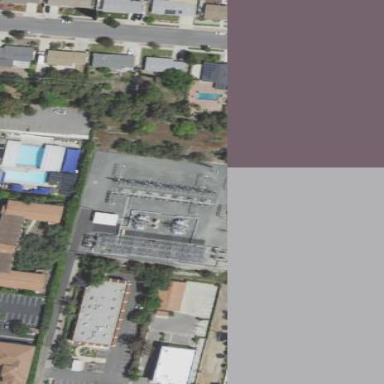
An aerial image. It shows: Outdoor distribution level power substation.